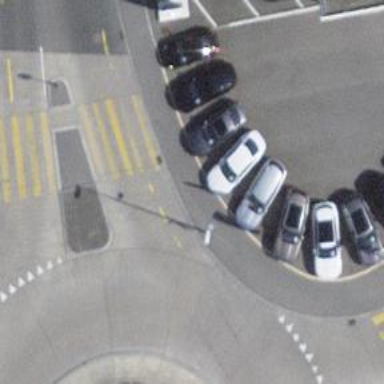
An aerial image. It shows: Kerb serving as barrier.